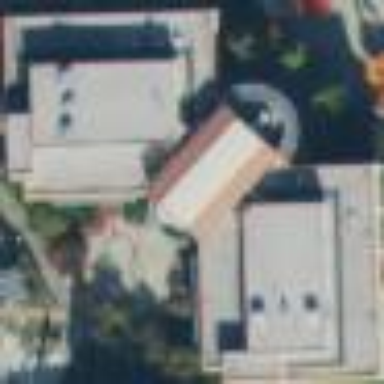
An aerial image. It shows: College building.